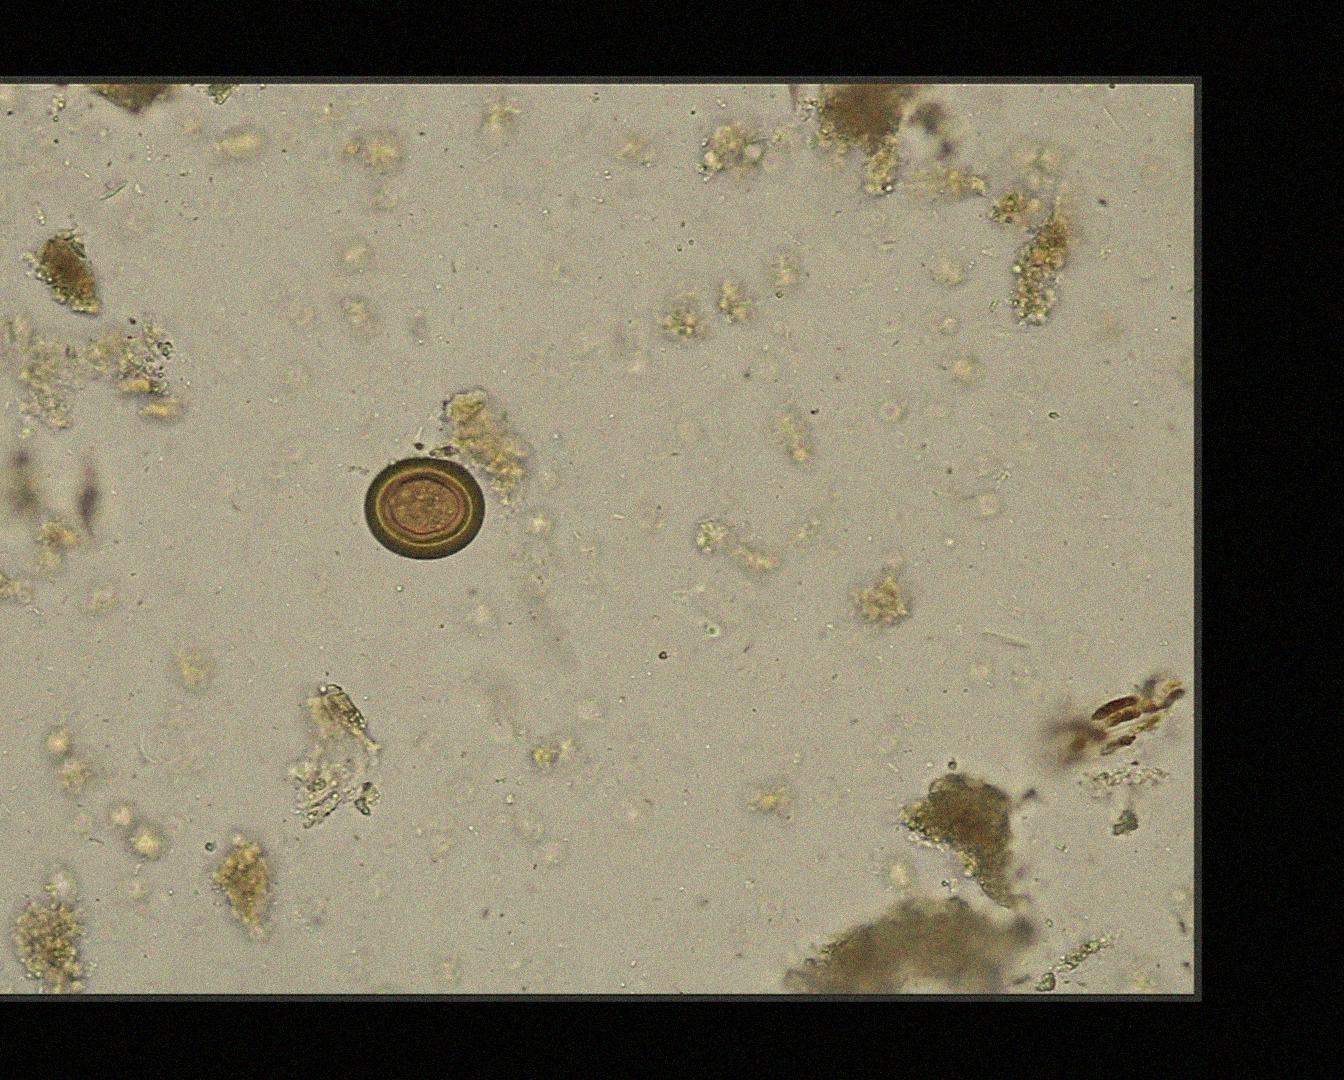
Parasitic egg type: Taenia spp. egg